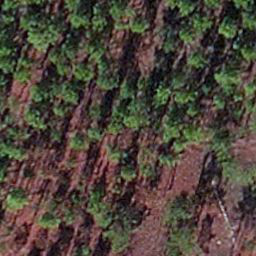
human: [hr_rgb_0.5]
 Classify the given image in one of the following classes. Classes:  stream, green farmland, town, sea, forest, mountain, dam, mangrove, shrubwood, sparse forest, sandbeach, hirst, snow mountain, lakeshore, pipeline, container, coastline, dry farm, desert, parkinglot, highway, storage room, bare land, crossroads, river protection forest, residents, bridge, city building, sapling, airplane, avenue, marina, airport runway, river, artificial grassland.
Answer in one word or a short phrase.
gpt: sapling